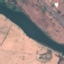
Label: River